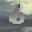
Label: 6